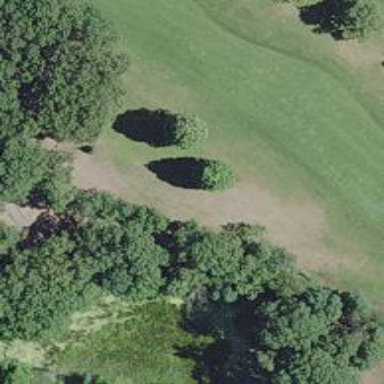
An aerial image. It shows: Scenic golf fairway.